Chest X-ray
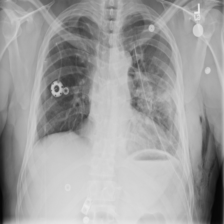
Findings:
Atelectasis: negative
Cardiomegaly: negative
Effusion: negative
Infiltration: negative
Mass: negative
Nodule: negative
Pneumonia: negative
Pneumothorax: negative
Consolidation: negative
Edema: negative
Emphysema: negative
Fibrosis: negative
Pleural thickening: negative
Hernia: negative